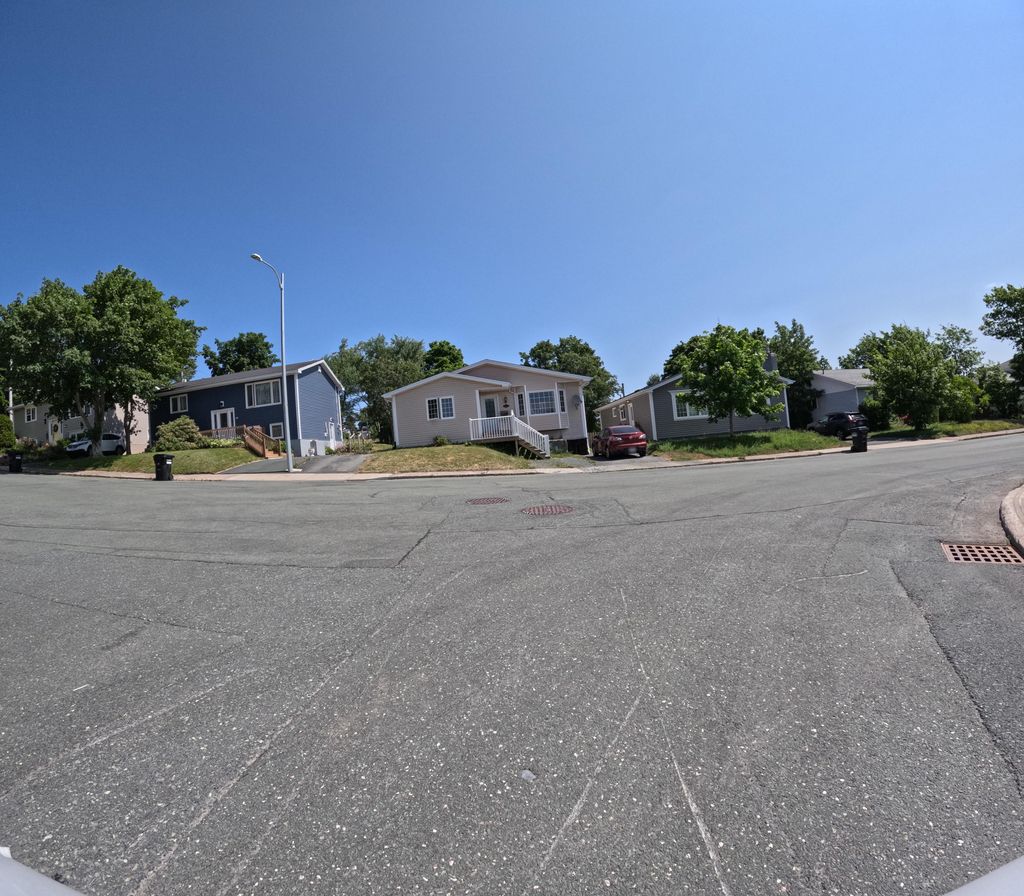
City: st_johns